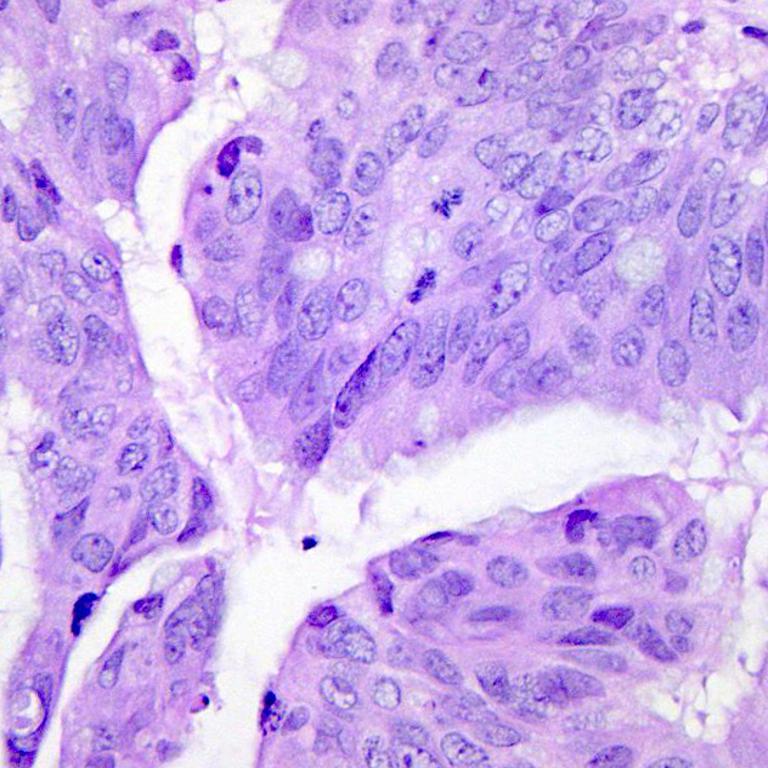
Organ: colon
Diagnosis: adenocarcinomas